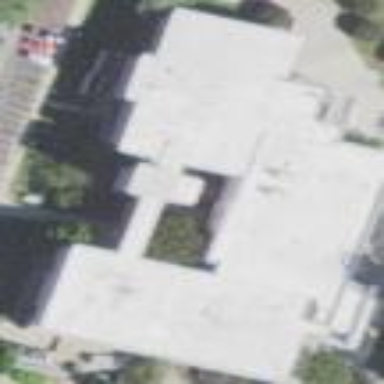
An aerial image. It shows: College building.